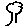
Label: tree